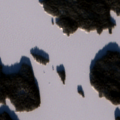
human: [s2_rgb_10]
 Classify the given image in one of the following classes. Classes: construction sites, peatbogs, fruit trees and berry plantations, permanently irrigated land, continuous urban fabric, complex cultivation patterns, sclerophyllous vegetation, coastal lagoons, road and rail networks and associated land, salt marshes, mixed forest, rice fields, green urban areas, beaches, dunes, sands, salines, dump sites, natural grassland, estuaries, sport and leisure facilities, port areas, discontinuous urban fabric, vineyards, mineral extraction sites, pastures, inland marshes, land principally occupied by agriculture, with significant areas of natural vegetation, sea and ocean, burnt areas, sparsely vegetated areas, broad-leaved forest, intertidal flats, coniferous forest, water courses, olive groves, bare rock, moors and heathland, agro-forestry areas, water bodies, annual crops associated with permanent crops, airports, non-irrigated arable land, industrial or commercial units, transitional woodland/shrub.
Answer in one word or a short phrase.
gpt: coniferous forest, water bodies